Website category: sports
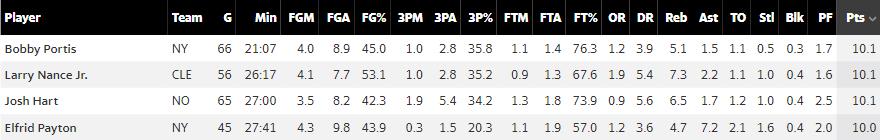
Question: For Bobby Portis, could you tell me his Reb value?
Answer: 5.1

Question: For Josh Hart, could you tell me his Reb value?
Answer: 6.5

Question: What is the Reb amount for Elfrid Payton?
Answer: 4.7

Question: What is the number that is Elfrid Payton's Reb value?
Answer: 4.7

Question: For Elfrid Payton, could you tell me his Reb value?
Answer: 4.7

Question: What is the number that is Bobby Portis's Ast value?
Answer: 1.5

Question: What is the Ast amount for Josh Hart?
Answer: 1.7

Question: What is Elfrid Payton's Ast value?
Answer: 7.2

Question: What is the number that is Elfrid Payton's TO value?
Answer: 2.1

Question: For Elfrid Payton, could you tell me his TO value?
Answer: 2.1

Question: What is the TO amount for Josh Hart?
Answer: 1.2

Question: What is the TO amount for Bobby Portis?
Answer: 1.1

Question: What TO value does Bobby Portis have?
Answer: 1.1

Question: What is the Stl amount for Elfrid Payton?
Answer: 1.6

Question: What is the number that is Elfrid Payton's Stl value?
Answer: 1.6

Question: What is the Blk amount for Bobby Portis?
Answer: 0.3

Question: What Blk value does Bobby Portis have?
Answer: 0.3

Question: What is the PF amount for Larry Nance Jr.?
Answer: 1.6

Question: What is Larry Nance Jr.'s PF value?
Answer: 1.6

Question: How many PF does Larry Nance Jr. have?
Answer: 1.6

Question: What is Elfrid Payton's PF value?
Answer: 2.0

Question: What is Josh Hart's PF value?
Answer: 2.5